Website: bh-photo
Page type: account-selection
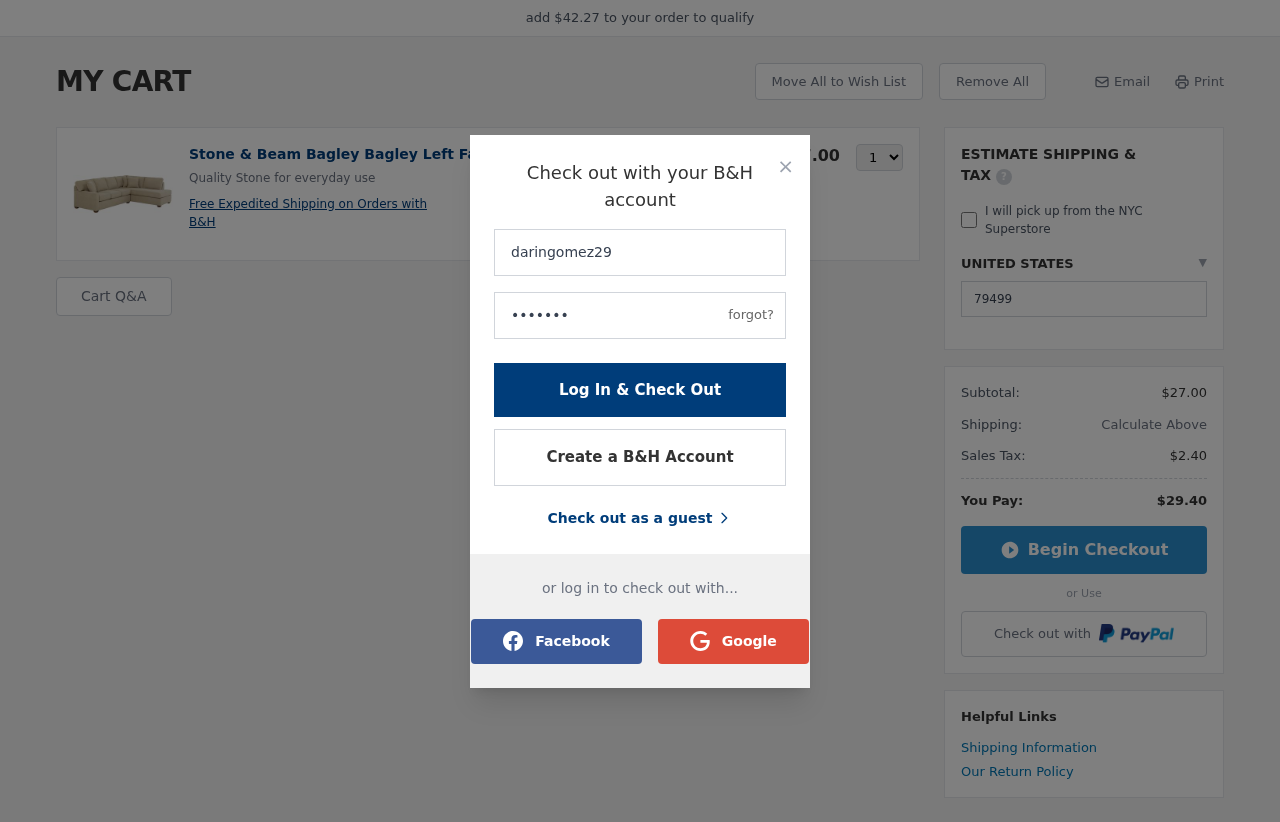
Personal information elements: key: PII_COUNTRY
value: UNITED STATES
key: PII_LOGIN_USERNAME
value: daringomez29
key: PII_POSTCODE
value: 79499
Product elements: key: PRODUCT1_DESC
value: Quality Stone for everyday use
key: PRODUCT1_NAME
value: Stone & Beam Bagley Bagley Left Facing Sofa Fabric
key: PRODUCT1_PRICE
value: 27
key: PRODUCT1_QUANTITY
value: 1
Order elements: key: ORDER_SUBTOTAL
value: $27.00
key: ORDER_TAX
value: $2.40
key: ORDER_TOTAL
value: $29.40
Other elements: key: AMOUNT_TO_QUALIFY
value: $42.27